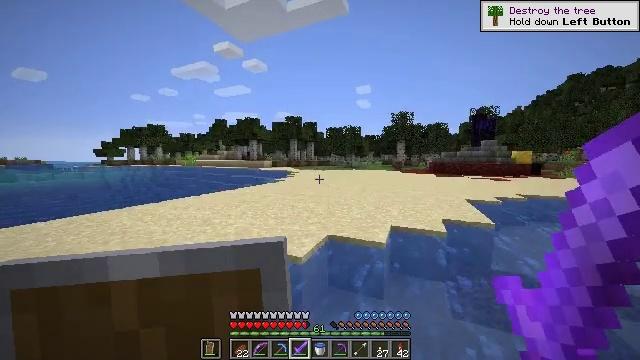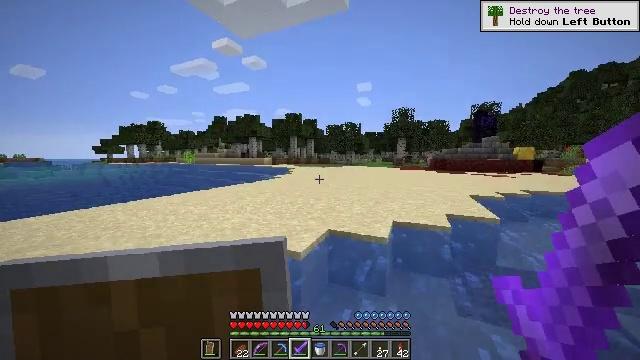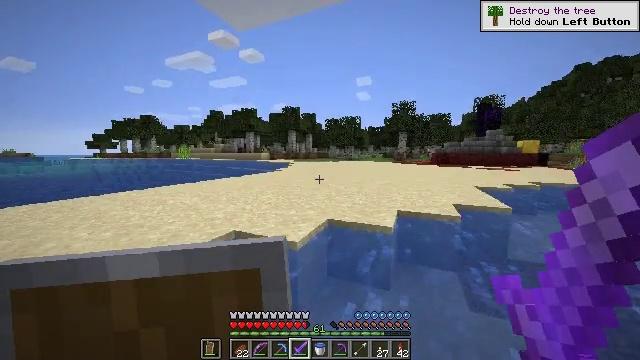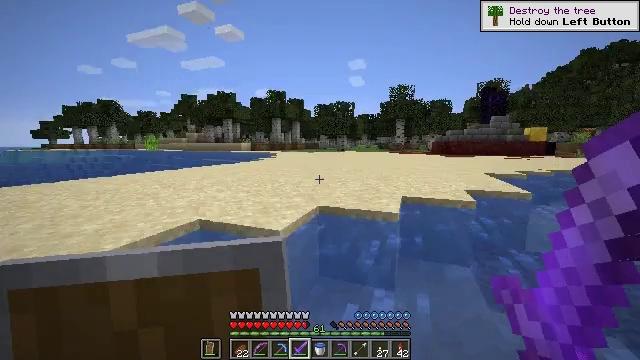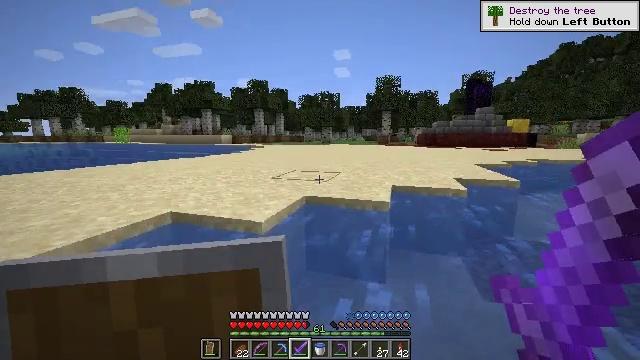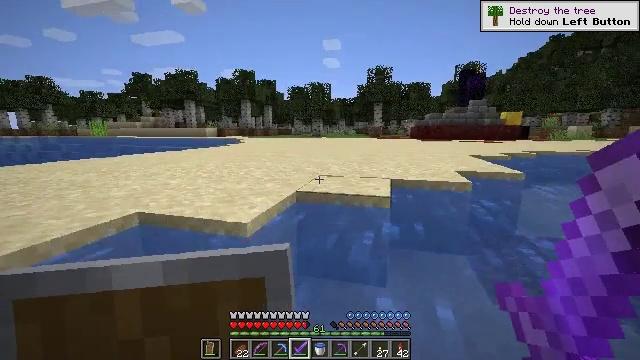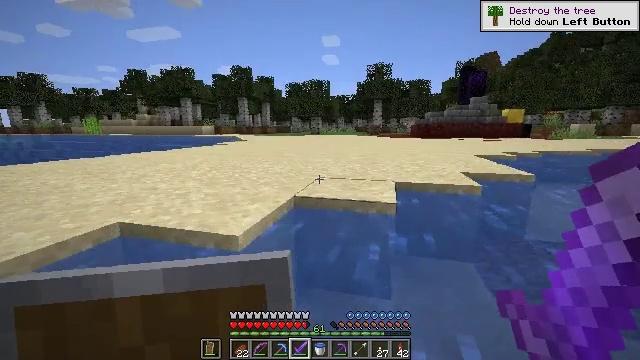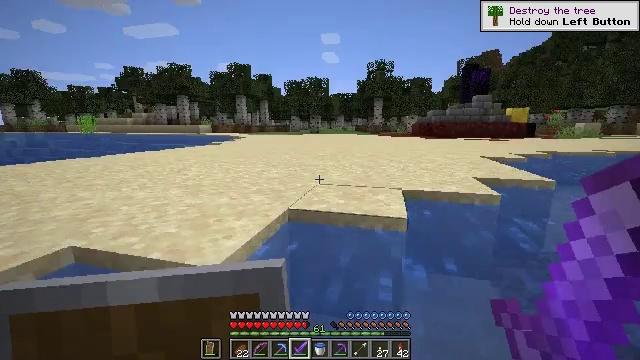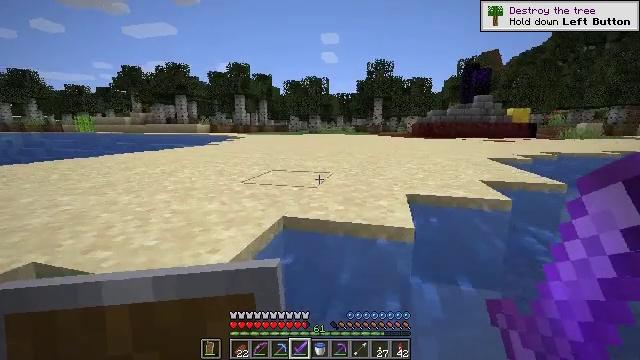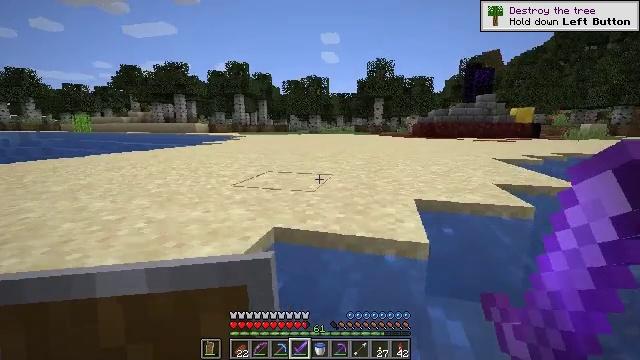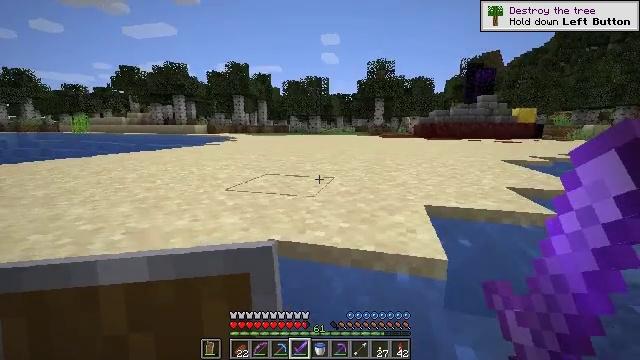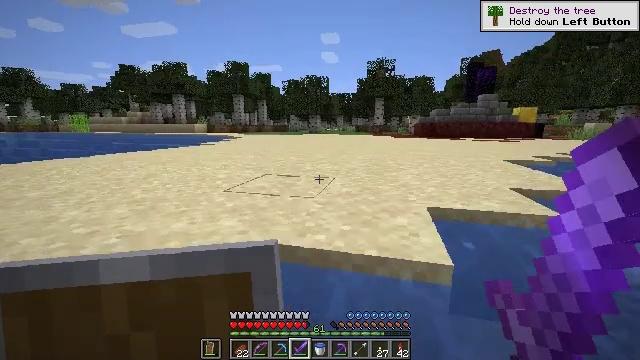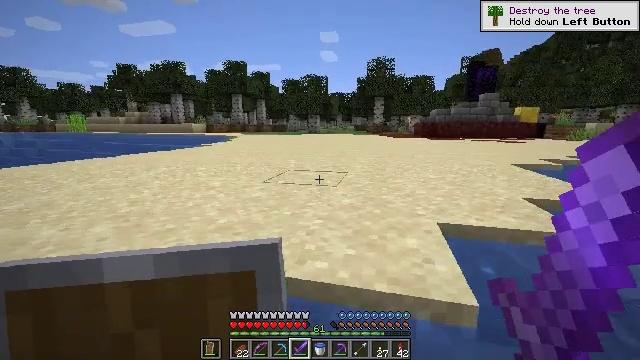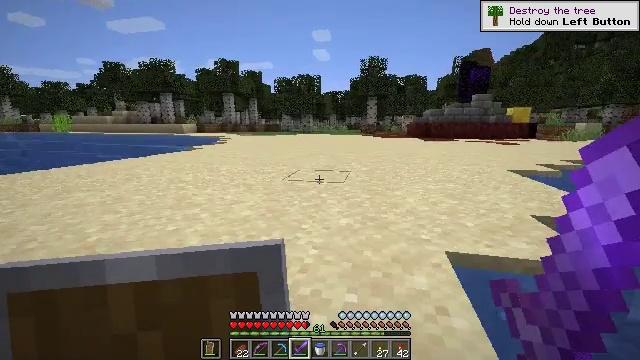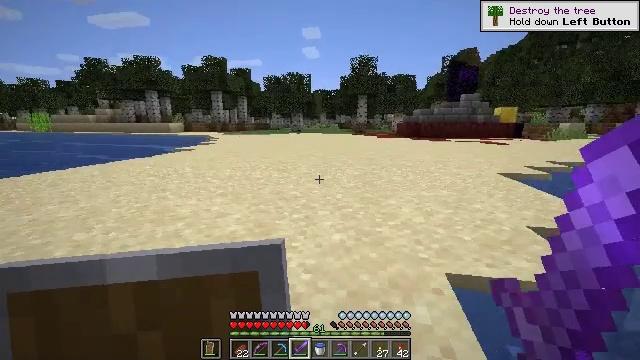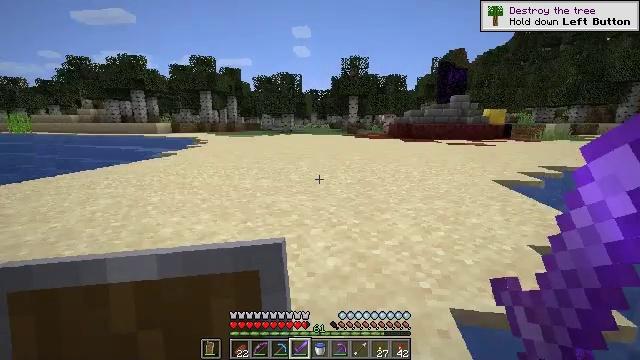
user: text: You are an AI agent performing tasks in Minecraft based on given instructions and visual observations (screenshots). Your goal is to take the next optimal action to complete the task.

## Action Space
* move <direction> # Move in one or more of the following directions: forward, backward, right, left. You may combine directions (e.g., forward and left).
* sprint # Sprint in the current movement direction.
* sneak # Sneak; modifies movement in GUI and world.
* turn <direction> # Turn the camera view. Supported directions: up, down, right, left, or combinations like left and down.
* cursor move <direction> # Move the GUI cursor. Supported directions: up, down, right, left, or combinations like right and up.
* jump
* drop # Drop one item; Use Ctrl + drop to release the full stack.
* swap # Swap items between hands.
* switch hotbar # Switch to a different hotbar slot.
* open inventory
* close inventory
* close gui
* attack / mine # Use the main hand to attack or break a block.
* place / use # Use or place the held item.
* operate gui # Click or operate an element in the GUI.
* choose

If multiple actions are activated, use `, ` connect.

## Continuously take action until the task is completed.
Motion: motion action
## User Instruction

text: Collect the gold block from a structure.
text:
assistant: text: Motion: move forward
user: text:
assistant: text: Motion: move forward
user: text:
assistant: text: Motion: move forward, turn right and down
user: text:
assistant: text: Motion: move forward, turn right and down
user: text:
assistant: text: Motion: move forward, turn right and down
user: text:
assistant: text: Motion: move forward
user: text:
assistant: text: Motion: move forward
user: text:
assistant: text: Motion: move forward
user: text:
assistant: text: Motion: move forward
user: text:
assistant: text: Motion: move forward, jump
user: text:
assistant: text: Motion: move forward, jump
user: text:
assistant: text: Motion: move forward, jump
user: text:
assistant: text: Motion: move forward, turn right, jump
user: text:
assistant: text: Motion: move forward, turn right, jump
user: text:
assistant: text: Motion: move forward, turn right, jump
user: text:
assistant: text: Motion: move forward, turn right, jump
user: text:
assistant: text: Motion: move forward, turn right, jump
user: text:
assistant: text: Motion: move forward, turn right, jump
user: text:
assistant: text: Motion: move forward, turn right, jump
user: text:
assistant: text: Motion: move forward, turn right, jump
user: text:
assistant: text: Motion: move forward, turn right
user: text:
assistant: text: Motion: move forward, turn right
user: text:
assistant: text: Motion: move forward, turn right
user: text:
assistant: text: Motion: move forward, turn right
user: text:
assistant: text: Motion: move forward, turn right
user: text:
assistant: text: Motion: no_op
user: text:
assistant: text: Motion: no_op
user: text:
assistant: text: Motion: no_op
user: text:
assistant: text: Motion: no_op
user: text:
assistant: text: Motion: move forward